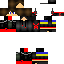
A female human skin with dark skin, wearing brown long hair dressed in a blue hoodie and red pants, featuring a closed mouth.